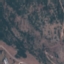
Land use / land cover class: HerbaceousVegetation